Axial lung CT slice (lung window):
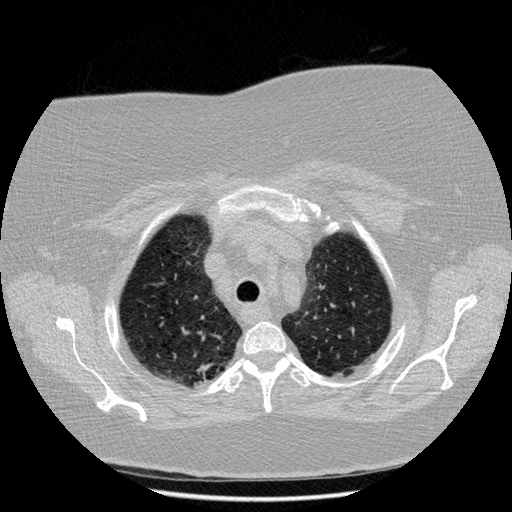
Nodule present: no